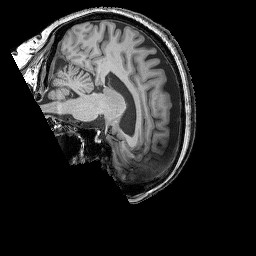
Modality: T1w
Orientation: sagittal
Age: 53
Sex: female
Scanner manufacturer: siemens
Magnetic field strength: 3 T
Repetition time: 2.25 s
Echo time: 0.00411 s